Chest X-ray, PA view. Patient: 45 years old, sex F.
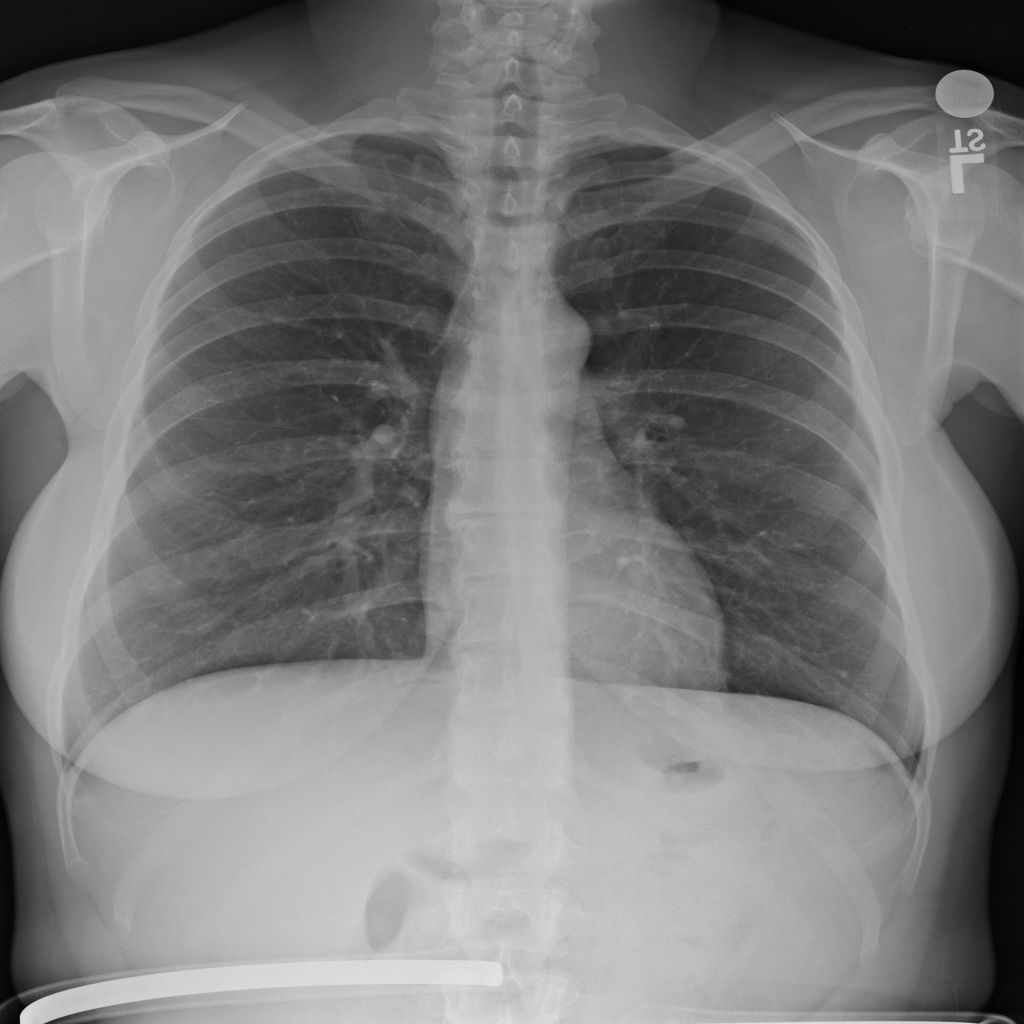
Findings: No Finding